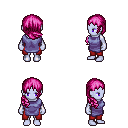
a pixel art fantasy rpg character, female body template, dark elf, purple skin, chain tabard jacket, red pants, pink right-swept hairstyle, four views (front, back, left, right), 2x2 character sprite sheet, small pixel art, hard edges, no anti-aliasing